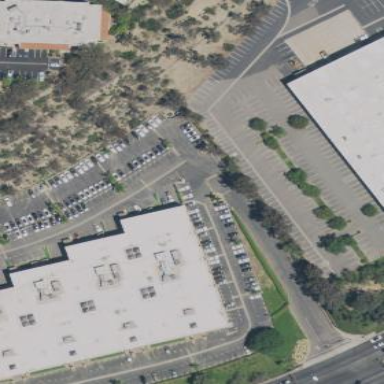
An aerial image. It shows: Commercial building.